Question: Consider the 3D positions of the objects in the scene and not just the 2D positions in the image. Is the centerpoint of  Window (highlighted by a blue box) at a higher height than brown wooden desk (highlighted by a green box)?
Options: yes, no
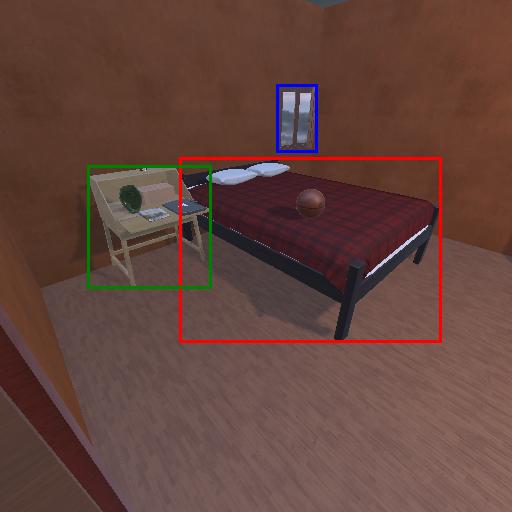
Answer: yes